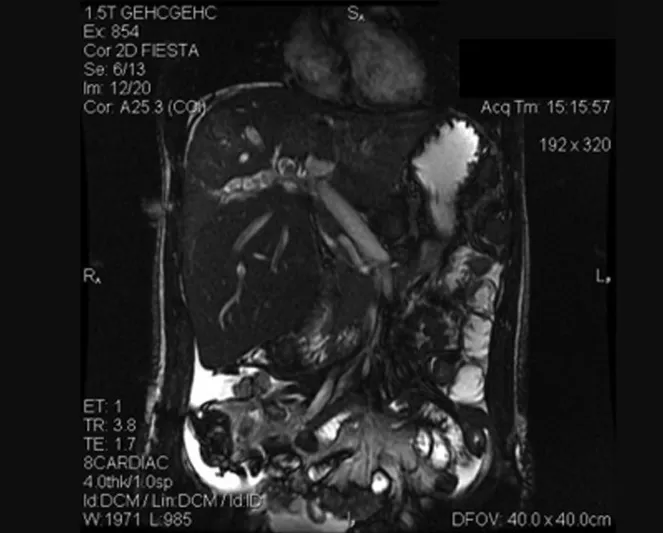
Preoperative MRI showing dilated intrahepatic bile ducts with stones inside.
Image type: radiology (mri)